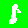
Digit: 1